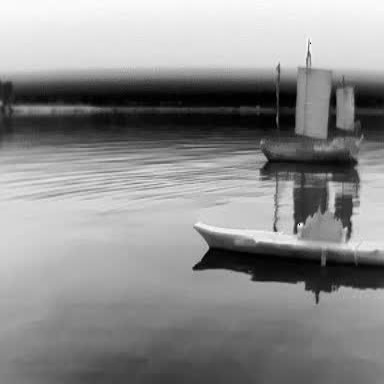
There are two objects shown in the infrared image, including a sailboat, and a warship.